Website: slack
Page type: payment
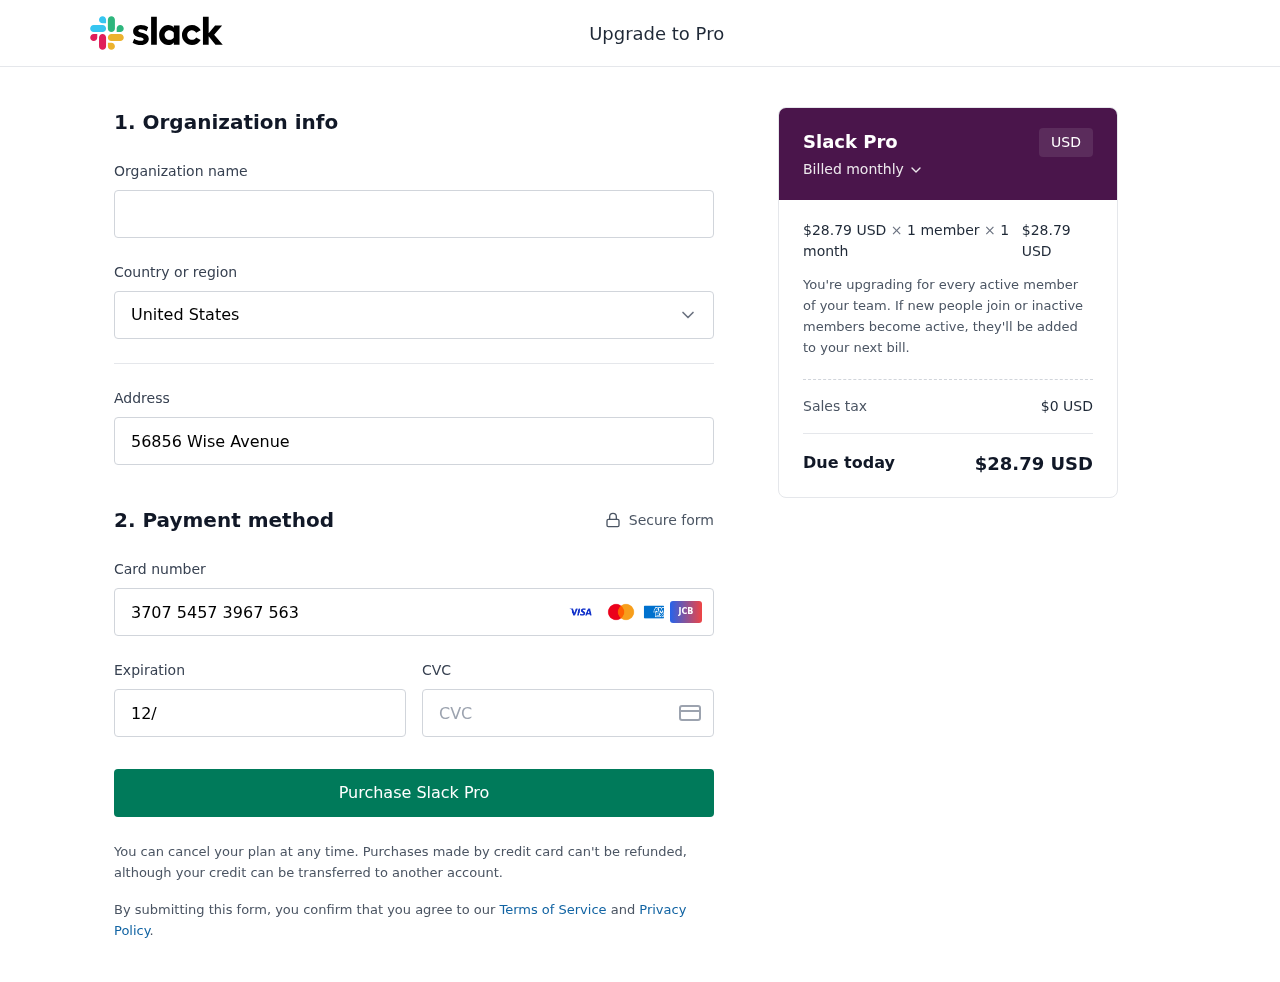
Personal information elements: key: PII_CARD_CVV
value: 0905
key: PII_CARD_EXPIRY
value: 12/26
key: PII_CARD_NUMBER
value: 3707 5457 3967 563
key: PII_COUNTRY
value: United States
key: PII_STREET
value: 56856 Wise Avenue
Product elements: key: PRODUCT1_PRICE
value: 28.79
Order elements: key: ORDER_SUBTOTAL
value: $28.79 USD
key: ORDER_TAX
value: $0 USD
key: ORDER_TOTAL
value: $28.79 USD